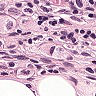
Metastatic tissue present: yes